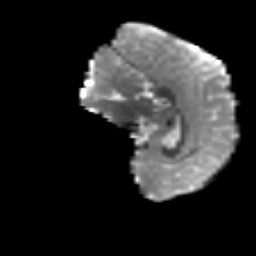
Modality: T2w
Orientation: sagittal
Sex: male
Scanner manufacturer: siemens
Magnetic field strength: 3 T
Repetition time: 5 s
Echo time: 0.071 s